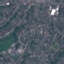
Label: Residential